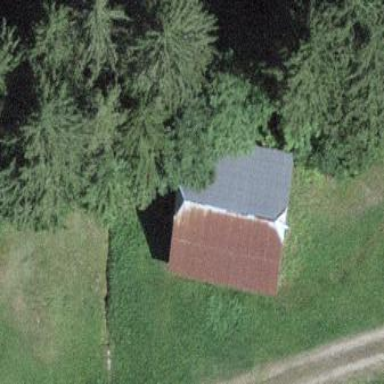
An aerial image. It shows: Stable building.